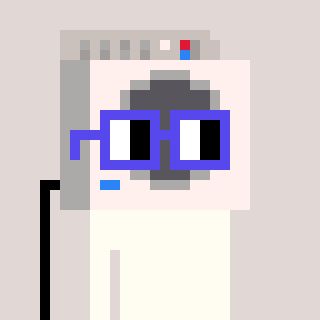
a pixel art character with square blue glasses, a washing machine-shaped head and a hotbrown-colored body on a warm background